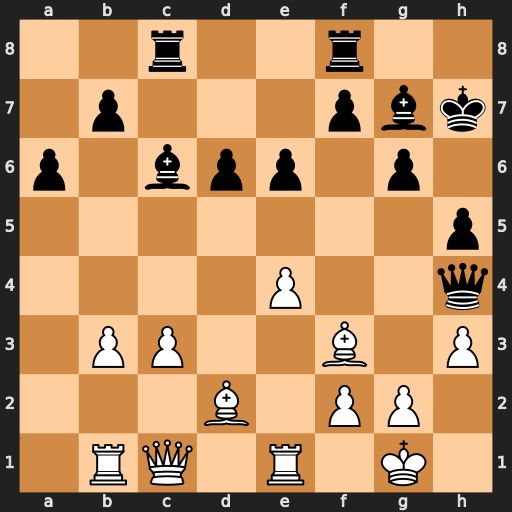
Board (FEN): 2r2r2/1p3pbk/p1bpp1p1/7p/4P2q/1PP2B1P/3B1PP1/1RQ1R1K1
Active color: w
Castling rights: -
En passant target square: -
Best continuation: Bg5 Qxg5 Qxg5